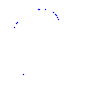
Particle: kaon